【题型】解答题　【知识点】解析几何　【难度】medium
已知抛物线 $E: y^2 = 2px (p > 0)$ 的焦点为 $F$，点 $M\left(\frac{5}{4}, y_0\right)$ 在 $E$ 上，且 $|MF| = \frac{7}{4}$。

(1) 求 $E$ 的方程；

(2) 过 $F$ 作互相垂直的两条直线 $l_1$，$l_2$，这两条直线与抛物线 $C$ 分别交于 $A$，$B$ 和 $P$，$Q$ 两点，其中点 $A$，$P$ 在第一象限。

\quad (i) 记 $\triangle AOB$ 和 $\triangle POQ$ 的面积为 $S_1$，$S_2$，求 $5S_1S_2$ 的最小值；

\quad (ii) 过 $F$ 点作 $x$ 轴的垂线，分别交 $AP$，$BQ$ 于 $C$，$D$ 两点，请判断是否存在以 $CD$ 为直径的圆与 $y$ 轴相切，并说明理由。

【解答】
\textbf{【答案】}
(1) $y^2 = 2x$；
(2) (i) $\frac{1}{2}$；(ii) 不存在，理由见解析。

\textbf{【解析】}
(1) 依题意得，点 $M$ 在抛物线上，且 $|MF| = \frac{7}{4}$。
所以 $\frac{p}{2} + \frac{5}{4} = \frac{7}{4}$，解得 $p = 1$。
所以 $E$ 的方程为 $y^2 = 2x$。

---

(2) (i) 抛物线方程为 $y^2 = 2x$，焦点坐标为 $F\left(\frac{1}{2},0\right)$。
当 $l_1$ 的直线斜率为 $0$ 时，与抛物线只有 $1$ 个交点，不合要求；
当 $l_1$ 的斜率不存在时，$l_2$ 的斜率为 $0$，此时 $l_2$ 与抛物线只有 $1$ 个交点，不合要求。
故设 $l_1: x = my + \frac{1}{2},\ m \neq 0$，则 $l_2: x = -\frac{1}{m}y + \frac{1}{2}$。
设 $A(x_1,y_1)$，$B(x_2,y_2)$，$P(x_3,y_3)$，$Q(x_4,y_4)$。
由
\[
\begin{cases}
x = my + \frac{1}{2}, \\
y^2 = 2x,
\end{cases}
\]
消去 $x$ 得 $y^2 - 2my - 1 = 0$，
$\Delta = m^2 + 4 > 0$，$y_1 + y_2 = 2m$，$y_1y_2 = -1$。
所以 $S_1 = \frac{1}{2}|OF||y_1 - y_2| = \frac{1}{4}\sqrt{(y_1 + y_2)^2 - 4y_1y_2} = \frac{1}{4}\sqrt{4m^2 + 4} = \frac{1}{2}\sqrt{m^2 + 1}$。
同理 $S_2 = \frac{1}{2}\sqrt{\frac{1}{m^2} + 1}$。
所以 $5S_1S_2 = \frac{5}{4}\sqrt{m^2 + 1}\left(\frac{1}{m^2} + 1\right) = \frac{5}{4}\sqrt{m^2 + \frac{1}{m^2} + 2} \ge \frac{5}{4}\sqrt{2\sqrt{1} + 2} = \frac{1}{2}$，
当且仅当 $m^2 = \frac{1}{m^2}$，即 $m = \pm 1$ 时等号成立。
故 $5S_1S_2$ 的最小值为 $\frac{1}{2}$。

(ii) 不妨设 $m > 0$，由题意可知 $l_{AP}: y - y_1 = \frac{y_3 - y_2}{x_3 - x_1}(x - x_1)$，
又 $y_1^2 = 2x_1$，$y_3^2 = 2x_3$，所以 $AP$ 的直线方程可化为：$y - y_1 = \frac{2}{y_1 + y_3}(x - x_1)$。
又 $x_C = \frac{1}{2}$，故可得 $y_C = \frac{1 + y_1y_3}{y_1 + y_3}$。
同理可得直线 $BQ$ 的方程为 $y - y_2 = \frac{2}{y_2 + y_4}(x - x_2)$，
又 $x_D = \frac{1}{2}$，故 $y_D = \frac{1 + y_2y_4}{y_2 + y_4}$。
又 $y_1y_2 = y_3y_4 = -1$，所以可得 $y_D = \frac{1 + \left(-\frac{1}{y_1}\right)\left(-\frac{1}{y_3}\right)}{-\frac{1}{y_1} - \frac{1}{y_3}} = -\frac{1 + y_1y_3}{y_1 + y_3}$。
可得 $y_C + y_D = 0$，所以可得 $CD$ 的中点恒为 $F$。
以 $CD$ 为直径的圆与 $y$ 轴相切等价于 $y_C = \frac{1}{2}$。
若 $y_C = \frac{1}{2}$，则 $\frac{1}{2} = \frac{1 + y_1y_3}{y_1 + y_3}$，所以 $y_1 + y_3 = 2 + 2y_1y_3$。
又 $l_1 \perp l_2$，所以 $\frac{2}{y_1 + y_2} \cdot \frac{2}{y_3 + y_4} = -1$，故 $\left(y_1 - \frac{1}{y_1}\right)\left(y_3 - \frac{1}{y_3}\right) = -4$。
整理可得 $(y_1y_3)^2 - (y_1^2 + y_3^2) + 1 = -4y_1y_3$，
即 $(y_1y_3 + 1)^2 = (y_1 - y_3)^2$。
因为 $m > 0$，故 $y_1 > y_3$，所以 $y_1y_3 + 1 = y_1 - y_3$。
又 $2y_1y_3 + 2 = y_1 + y_3$，故可得 $y_1 = 3y_3$。
代入方程 $y_1y_3 + 1 = y_1 - y_3$ 可得，$3y_3^2 - 2y_3 + 1 = 0$，
$\Delta = 4 - 12 = -8 < 0$，
故不存在以 $CD$ 为直径的圆与 $y$ 轴相切。

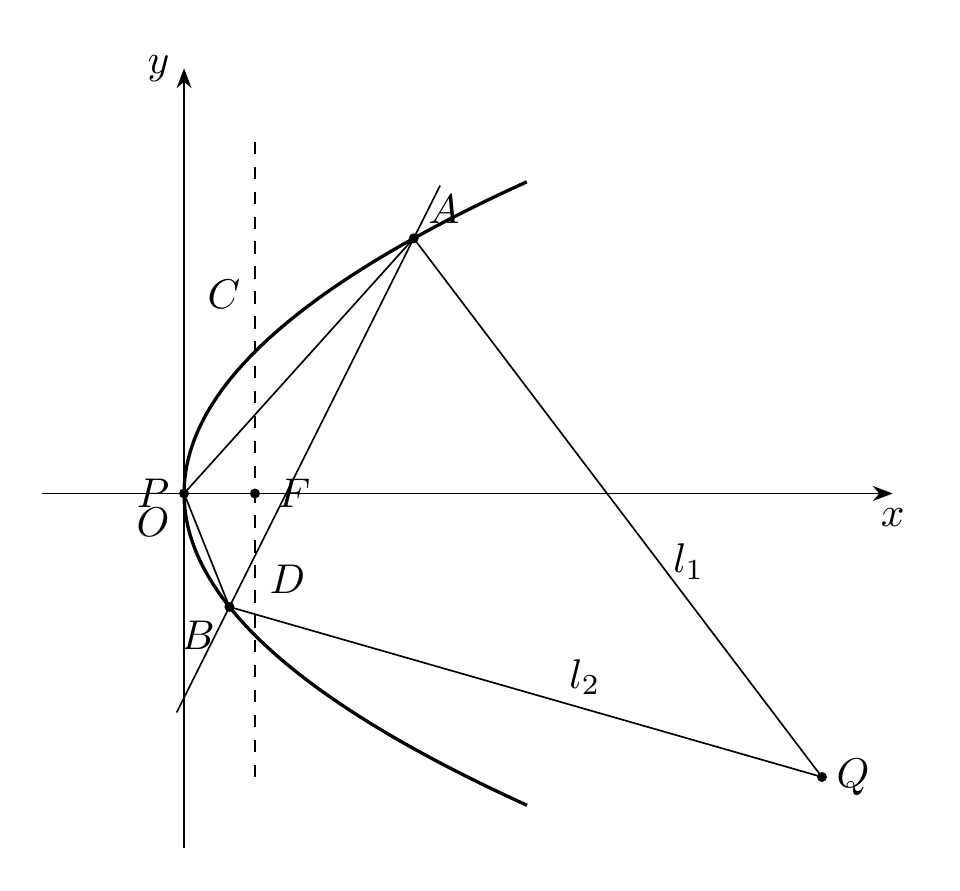